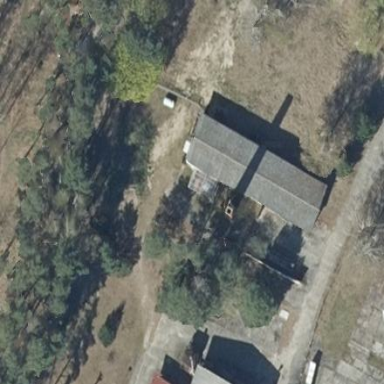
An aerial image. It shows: Gabled roof of grey-colored farm auxiliary building with its roof oriented along the structure.